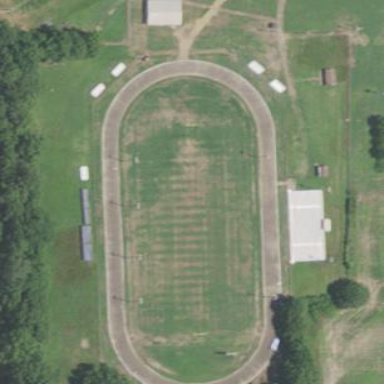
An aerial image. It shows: American football pitch.